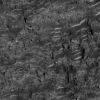
Atmospheric dust classification: not_dusty